Field crop: tomato
Growth stage: 1
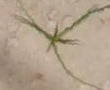
Species: cyperus